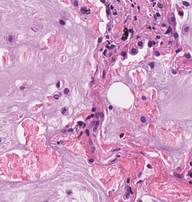
Tumor epithelial tissue: no
Tumor-associated stroma tissue: no
Normal tissue: yes